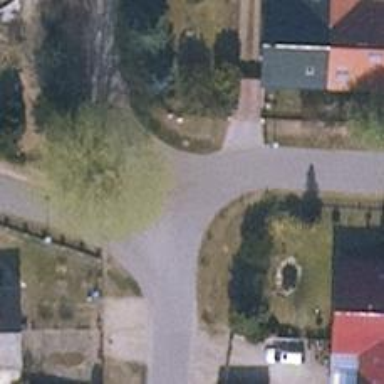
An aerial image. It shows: Asphalt road in residential area.